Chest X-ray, PA view. Patient: 45 years old, sex F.
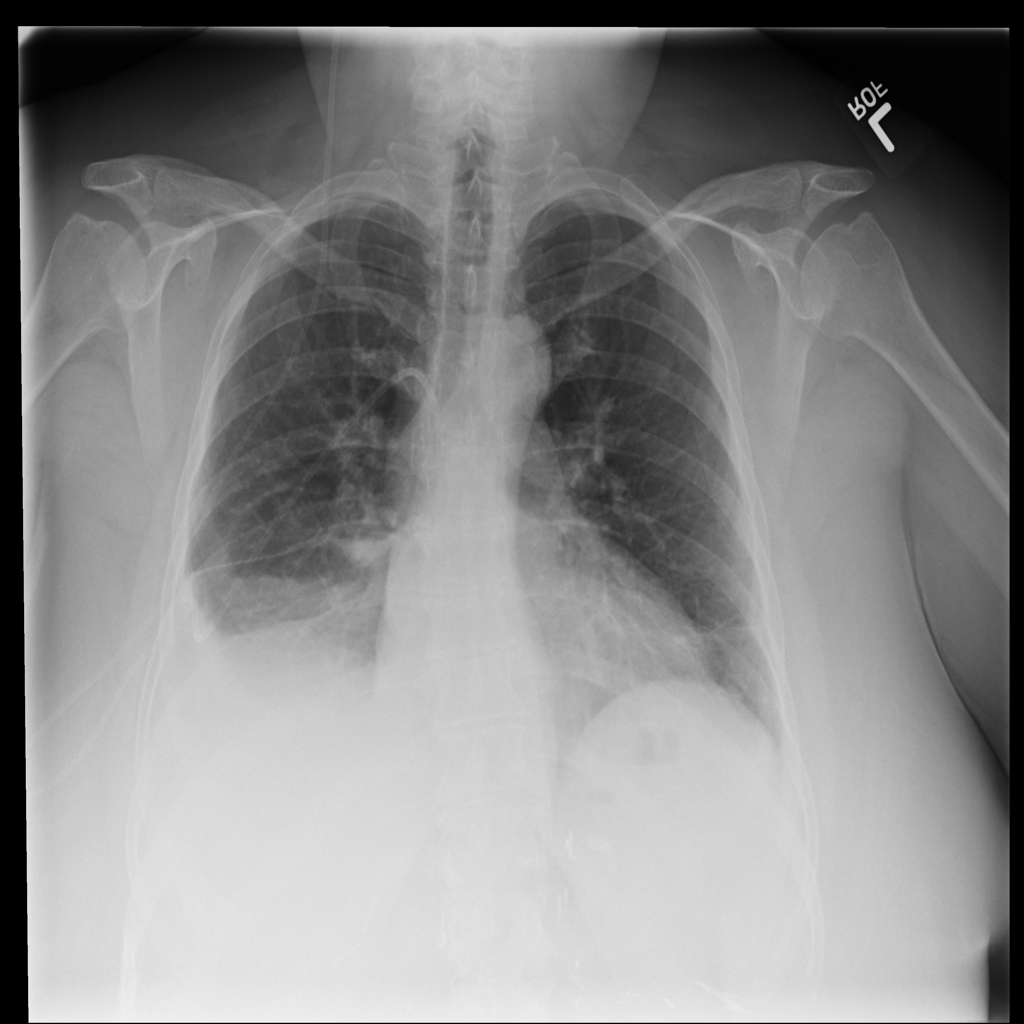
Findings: Atelectasis, Consolidation